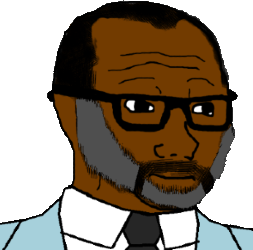
Label: 5_Blackjak